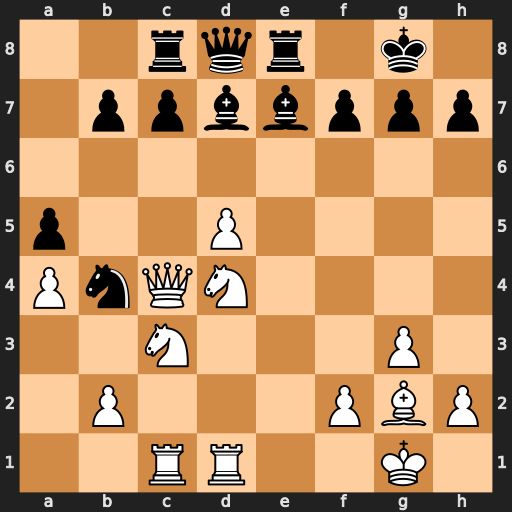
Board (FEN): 2rqr1k1/1ppbbppp/8/p2P4/PnQN4/2N3P1/1P3PBP/2RR2K1
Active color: w
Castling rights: -
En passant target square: -
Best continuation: Ne6 fxe6 dxe6